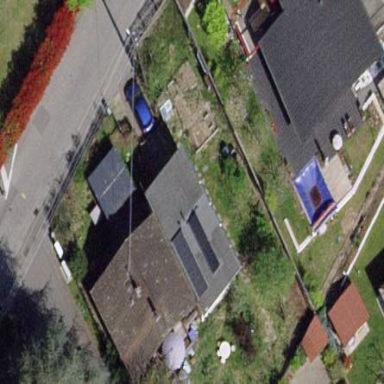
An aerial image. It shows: House with skillion roof shape.